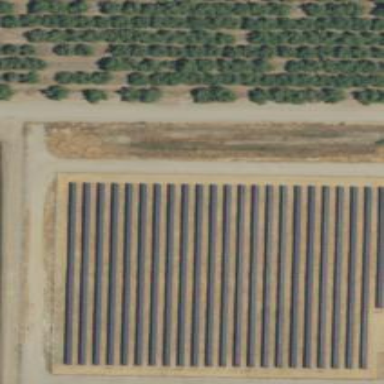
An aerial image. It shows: Solar power plant utilizing photovoltaic technology to generate electricity.